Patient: sex M, age 46
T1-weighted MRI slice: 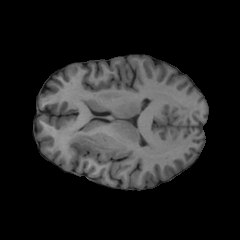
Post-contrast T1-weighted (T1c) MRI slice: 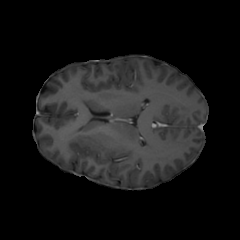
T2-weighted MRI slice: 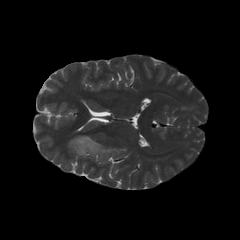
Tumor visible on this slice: yes
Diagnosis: Oligodendroglioma, IDH-mutant, 1p/19q-codeleted
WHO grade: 2